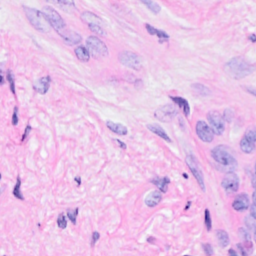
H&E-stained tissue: Breast